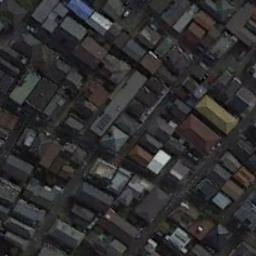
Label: dense_residential